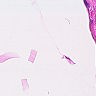
Metastatic tissue present: no